Field crop: tomato
Growth stage: 2
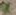
Species: solanum